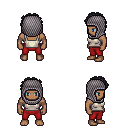
a pixel art fantasy rpg character, male body template, human, dark skin, white pirate shirt, red pants, raven curly afro hairstyle, chain hood, four views (front, back, left, right), 2x2 character sprite sheet, small pixel art, hard edges, no anti-aliasing